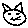
Label: cat